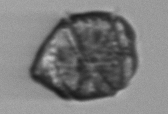
Label: Margalefidinium